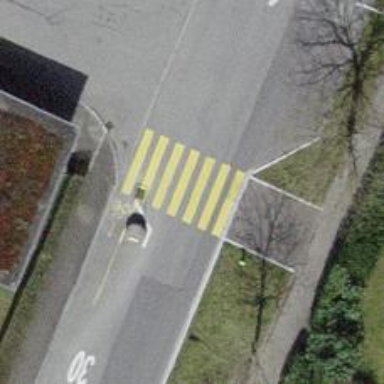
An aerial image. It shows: Marked crossing on the road.